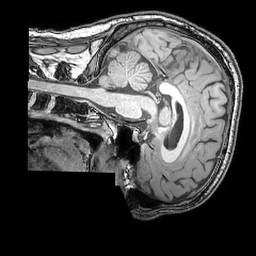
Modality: T1w
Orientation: sagittal
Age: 40
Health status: ill
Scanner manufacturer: philips
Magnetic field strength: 3 T
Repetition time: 0.007 s
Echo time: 0.0035 s